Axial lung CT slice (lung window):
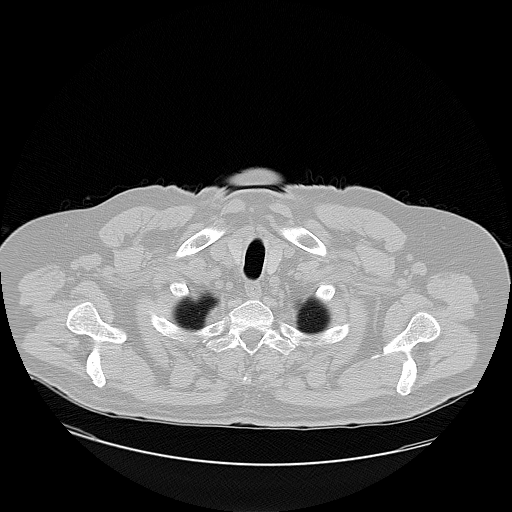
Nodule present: no